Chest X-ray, AP view. Patient: 57 years old, sex M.
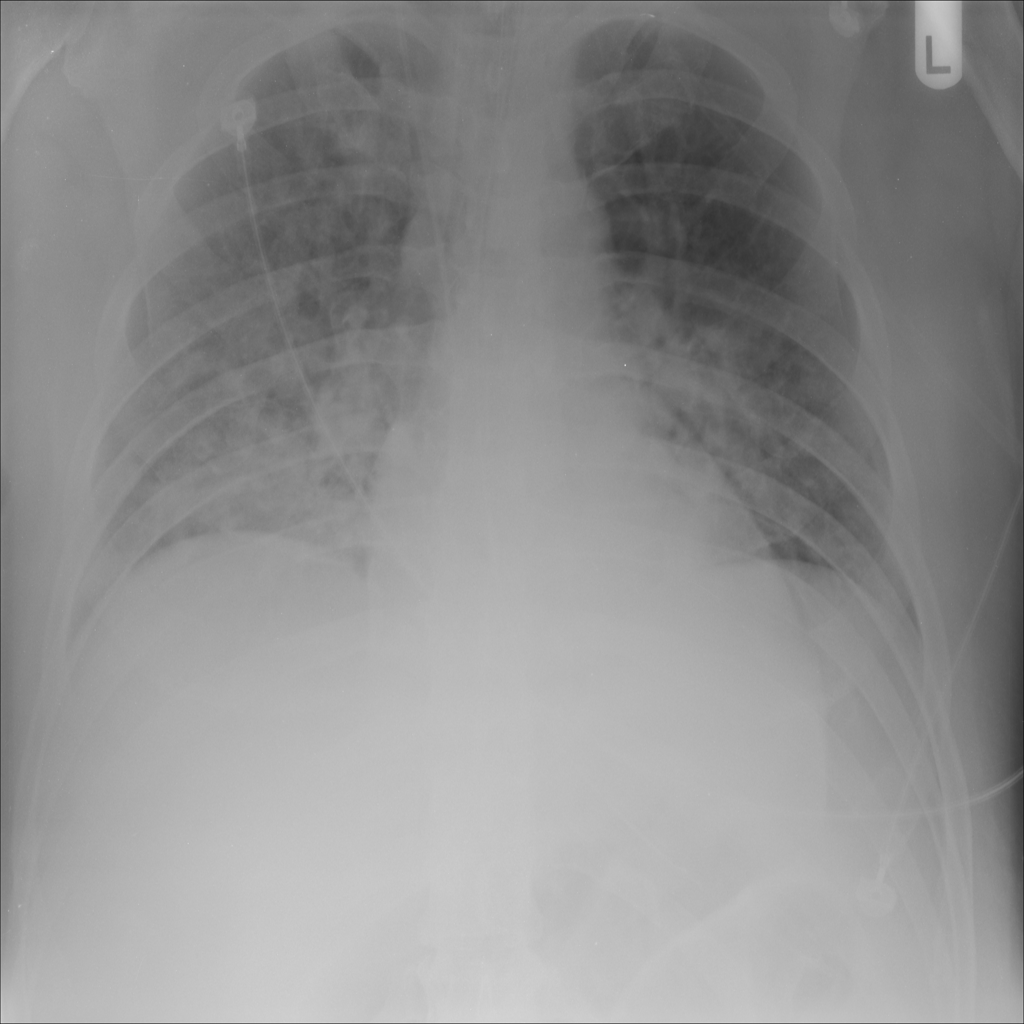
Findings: No Finding